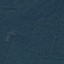
Land use / land cover: Forest